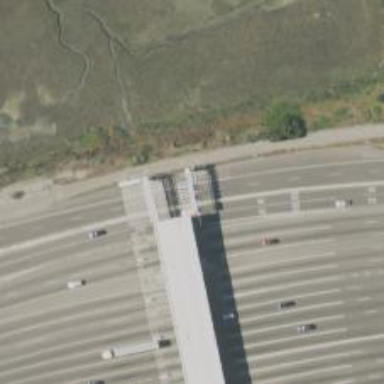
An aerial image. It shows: Toll gantry on the road.